Interaction volume radius: 5 \u00c5
Interaction volume height: 15 \u00c5
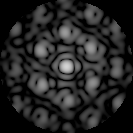
Disorder parameter: 0.4671